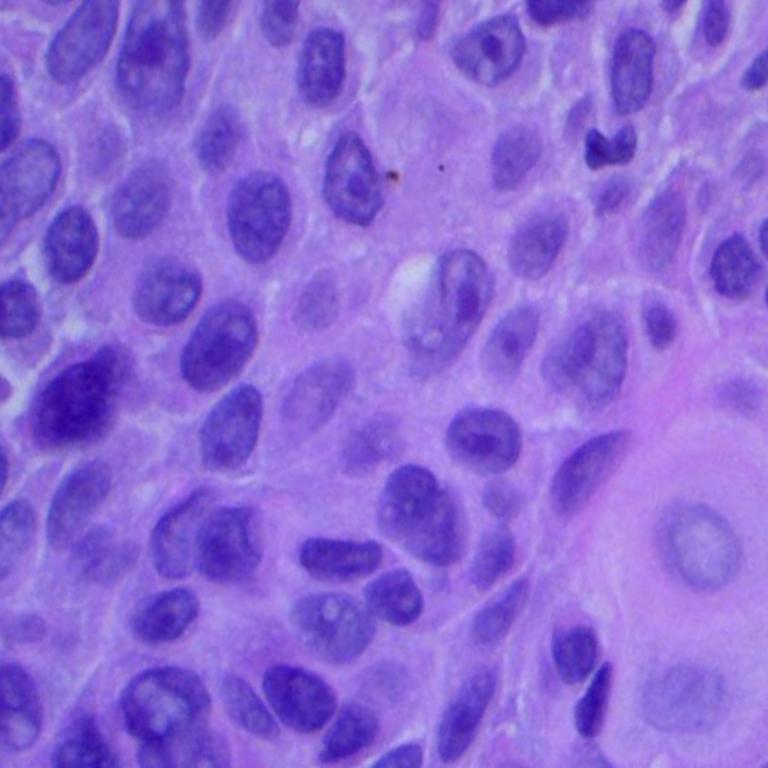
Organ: lung
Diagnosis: squamous carcinomas